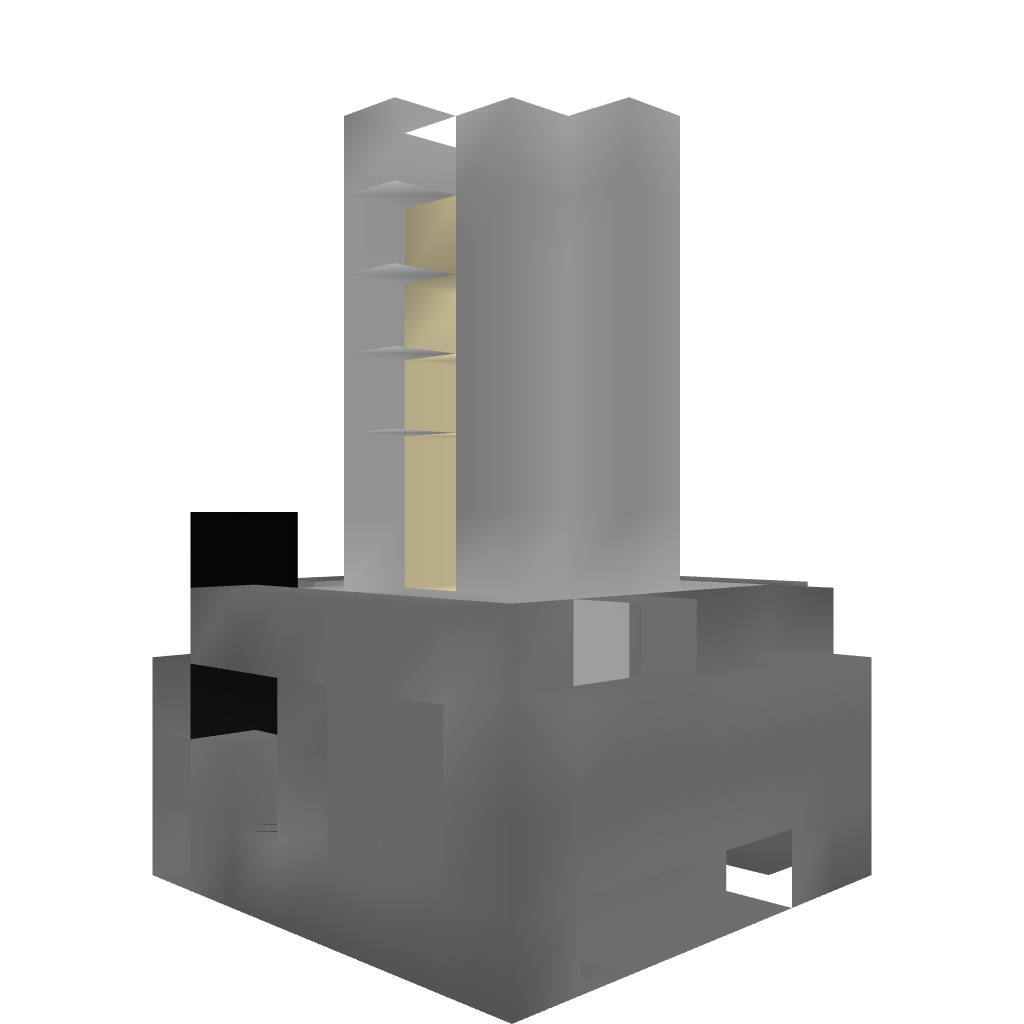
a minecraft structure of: Chafariz/Fonte Pistomática - Piston Fountain